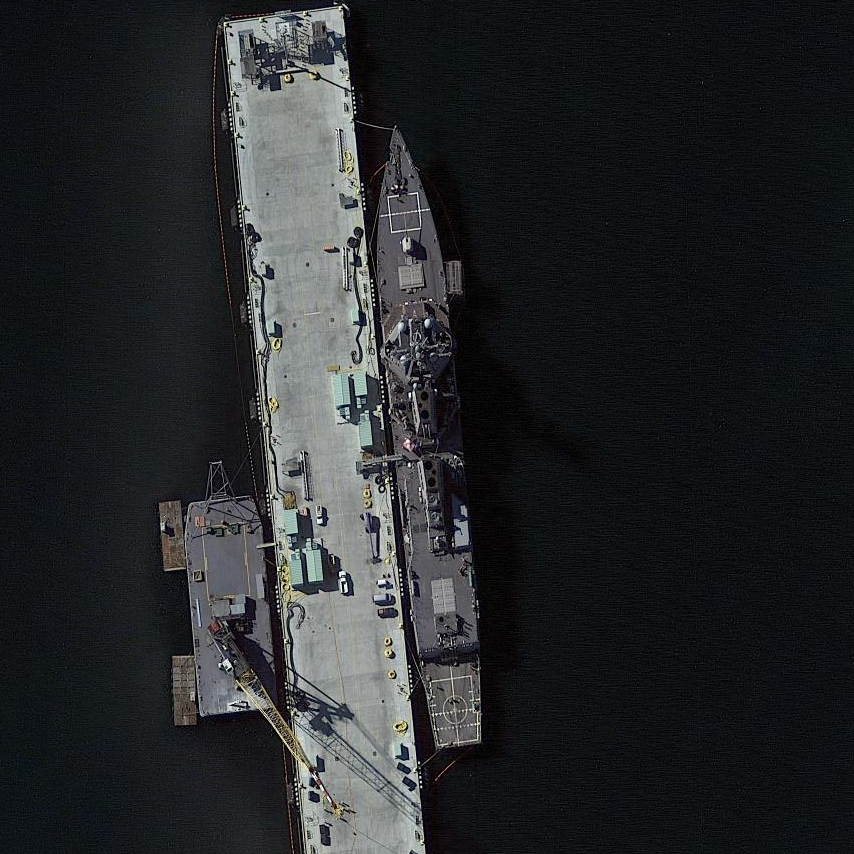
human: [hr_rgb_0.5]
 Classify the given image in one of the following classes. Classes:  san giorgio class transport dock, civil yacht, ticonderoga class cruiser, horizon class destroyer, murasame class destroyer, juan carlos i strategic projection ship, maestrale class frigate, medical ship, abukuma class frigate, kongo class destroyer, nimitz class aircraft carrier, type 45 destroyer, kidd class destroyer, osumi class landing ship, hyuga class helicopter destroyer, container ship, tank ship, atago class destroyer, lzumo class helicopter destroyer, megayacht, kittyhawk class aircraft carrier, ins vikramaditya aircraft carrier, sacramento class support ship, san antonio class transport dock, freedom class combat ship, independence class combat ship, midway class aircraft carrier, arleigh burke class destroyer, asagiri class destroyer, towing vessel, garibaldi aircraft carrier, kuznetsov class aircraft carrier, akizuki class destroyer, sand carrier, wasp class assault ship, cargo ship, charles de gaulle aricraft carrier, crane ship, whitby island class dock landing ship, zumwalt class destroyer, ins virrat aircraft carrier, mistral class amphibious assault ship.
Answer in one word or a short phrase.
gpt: Arleigh Burke class destroyer